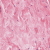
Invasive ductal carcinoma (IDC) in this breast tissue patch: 0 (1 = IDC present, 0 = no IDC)